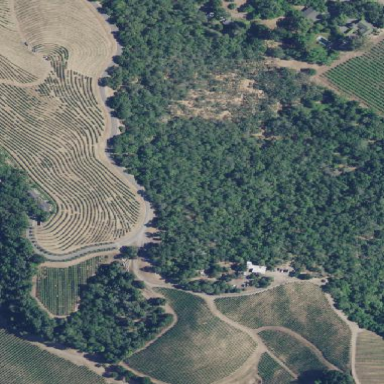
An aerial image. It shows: Olive tree orchard.